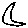
Label: moon